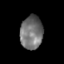
Tissue: skin
Cell type: Epithelial cells
Senescence score: 0.2287
Nuclear area (px): 739
Mean DAPI intensity: 113.599